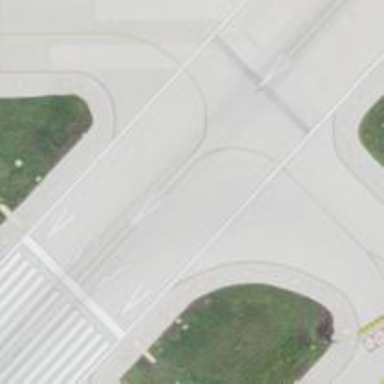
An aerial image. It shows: Image of taxiway at airport.